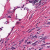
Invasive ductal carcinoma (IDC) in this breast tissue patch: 0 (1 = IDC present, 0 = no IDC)